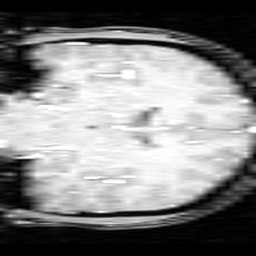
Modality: inplaneT1
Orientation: coronal
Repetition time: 0.2 s
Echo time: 0.0036 s